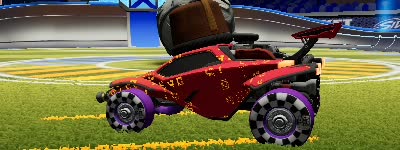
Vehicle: octane